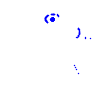
Particle: pion